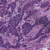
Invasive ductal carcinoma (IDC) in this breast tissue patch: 1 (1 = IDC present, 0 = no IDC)